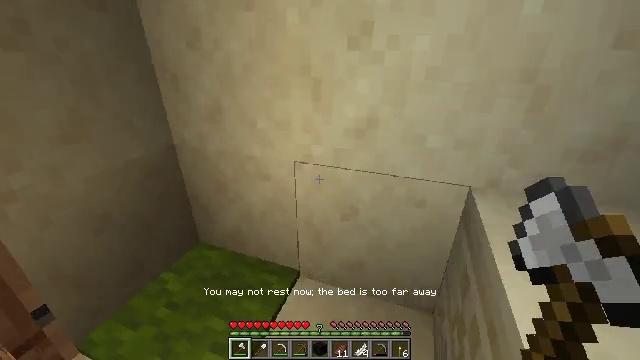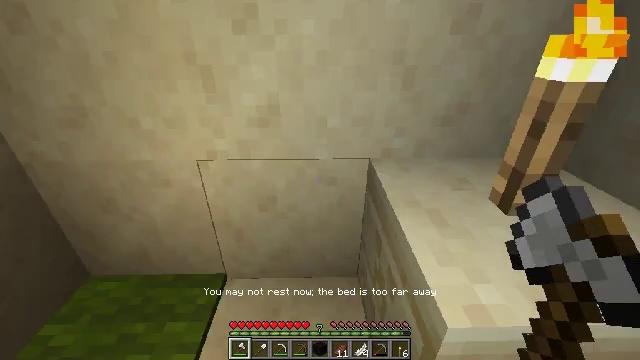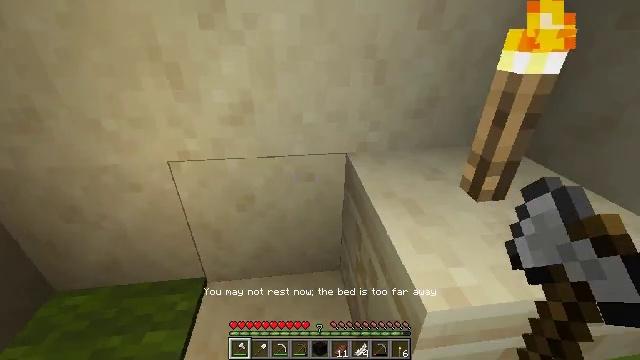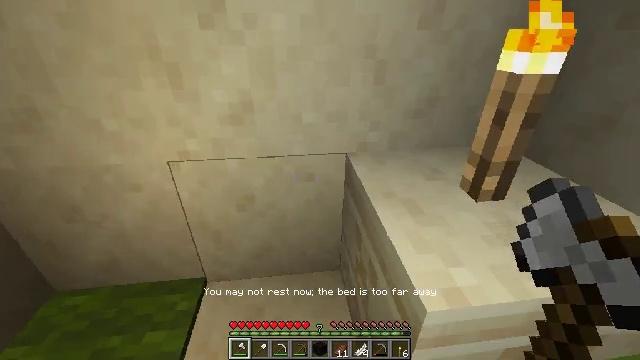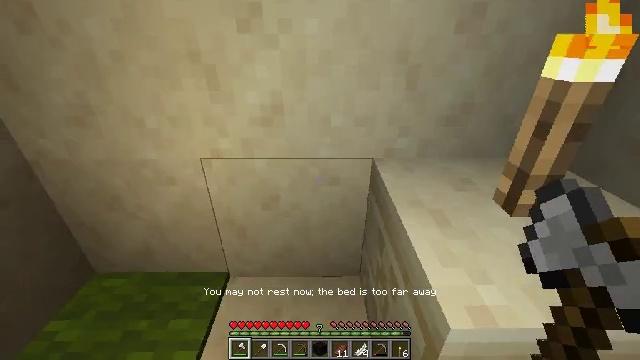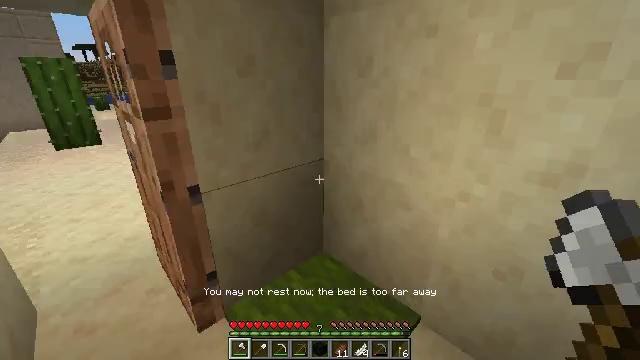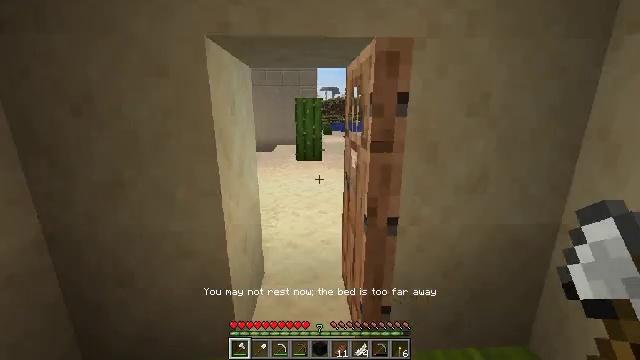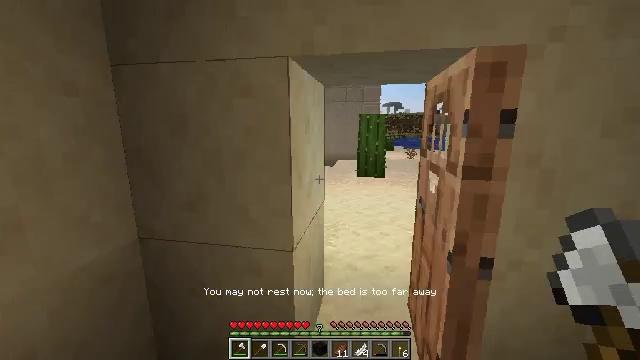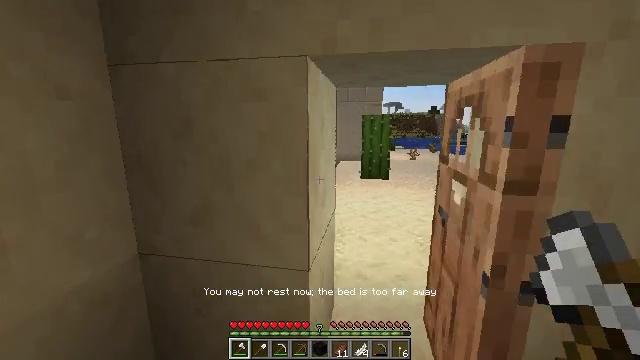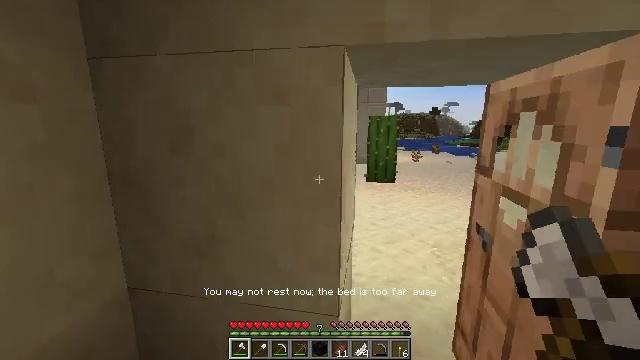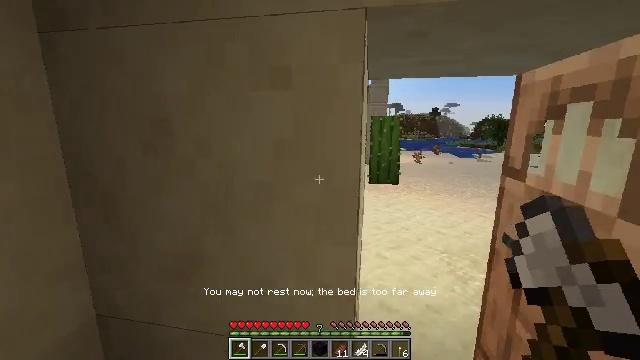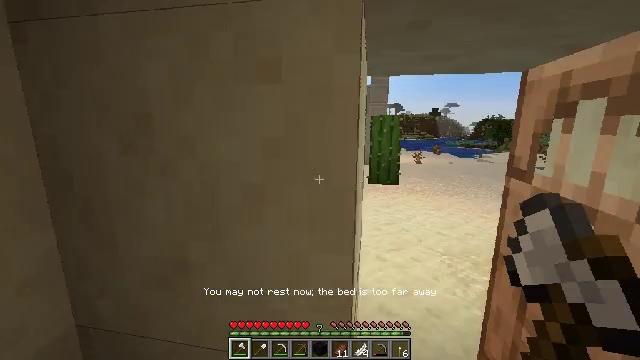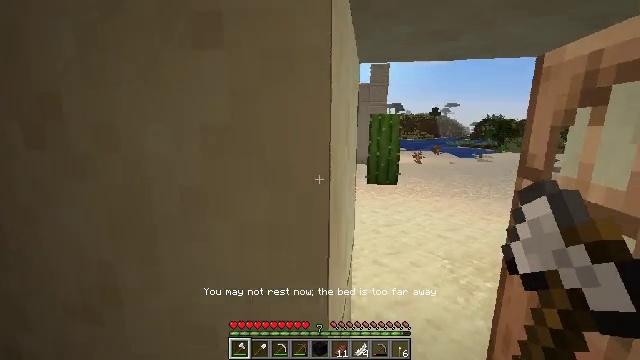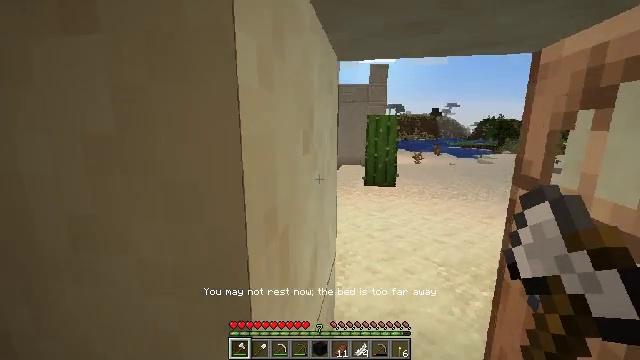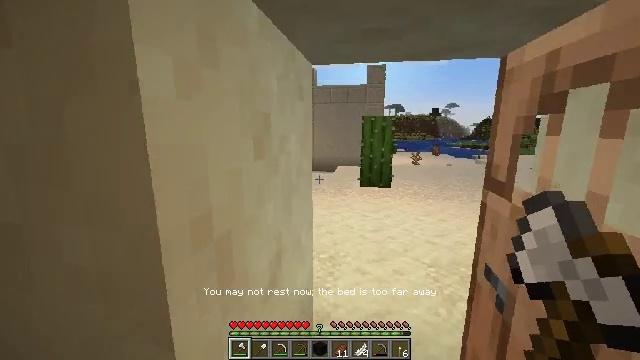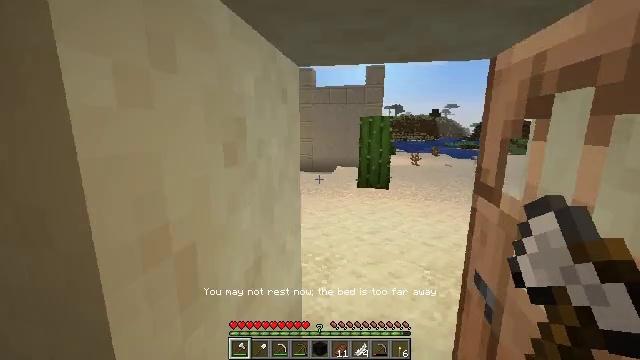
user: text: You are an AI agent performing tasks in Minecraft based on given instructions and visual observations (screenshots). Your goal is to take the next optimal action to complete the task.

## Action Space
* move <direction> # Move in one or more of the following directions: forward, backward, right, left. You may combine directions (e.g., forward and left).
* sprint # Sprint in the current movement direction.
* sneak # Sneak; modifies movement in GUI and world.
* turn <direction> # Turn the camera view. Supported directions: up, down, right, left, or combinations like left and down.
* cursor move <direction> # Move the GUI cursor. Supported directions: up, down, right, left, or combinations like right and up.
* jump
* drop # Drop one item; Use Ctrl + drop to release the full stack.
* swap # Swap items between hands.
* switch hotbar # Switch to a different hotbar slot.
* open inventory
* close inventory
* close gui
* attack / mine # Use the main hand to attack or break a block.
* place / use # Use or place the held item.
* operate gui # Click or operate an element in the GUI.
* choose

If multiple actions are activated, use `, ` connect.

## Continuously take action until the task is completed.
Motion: motion action
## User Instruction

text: Mine the white glazed terracotta block.
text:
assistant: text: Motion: turn right and down
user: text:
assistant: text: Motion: turn right
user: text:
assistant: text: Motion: no_op
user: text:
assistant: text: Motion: move left, turn left
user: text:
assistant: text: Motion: move left, turn left and up
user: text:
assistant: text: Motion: move forward and move left, turn left and up
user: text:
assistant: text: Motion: move forward and move left, turn left and up
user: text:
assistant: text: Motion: move forward and move left
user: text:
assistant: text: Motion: move forward
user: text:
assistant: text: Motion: move forward
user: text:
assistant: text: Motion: move forward and move right
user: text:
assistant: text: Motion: move forward and move right
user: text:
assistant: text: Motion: move forward and move right
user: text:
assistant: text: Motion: move forward and move right
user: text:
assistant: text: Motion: move forward and move right
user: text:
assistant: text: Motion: move forward and move right
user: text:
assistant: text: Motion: move forward and move right, turn left
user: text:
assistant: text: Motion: move forward and move right, turn left and up
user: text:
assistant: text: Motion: move forward and move right, turn left
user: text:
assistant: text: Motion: move forward and move right
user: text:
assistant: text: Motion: move forward
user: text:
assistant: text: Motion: move forward
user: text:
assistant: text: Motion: move forward
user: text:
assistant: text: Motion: move forward
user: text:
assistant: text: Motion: no_op
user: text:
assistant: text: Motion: move forward
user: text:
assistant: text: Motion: move forward
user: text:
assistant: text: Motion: move forward
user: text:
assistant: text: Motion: no_op
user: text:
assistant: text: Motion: move forward